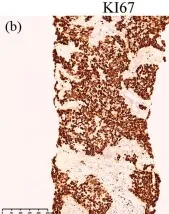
Morphologic and IHC features. IHC positive staining for KI67 (~90% of the cells stained), PCK (punctate beside the nucleus), CK8-18, TIF-1 and PGP 9.5, (100x magnification), scale bar 250 mum.
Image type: pathology (immunostaining)